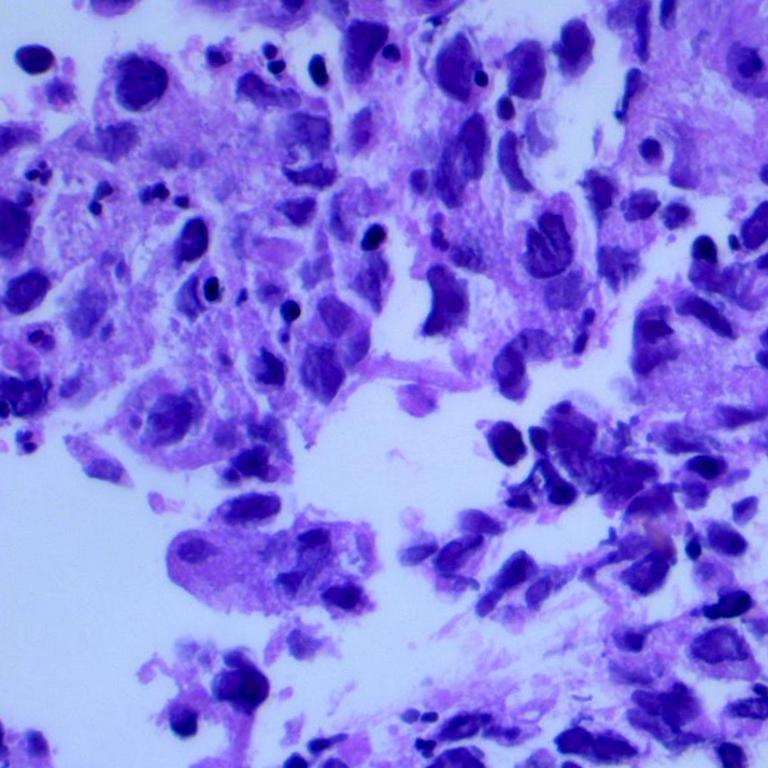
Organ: lung
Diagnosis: adenocarcinomas